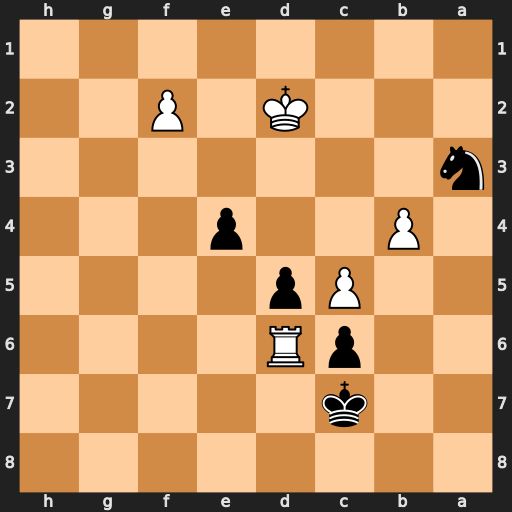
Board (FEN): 8/2k5/2pR4/2Pp4/1P2p3/n7/3K1P2/8
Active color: b
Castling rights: -
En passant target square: -
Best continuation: Nc4+ Kc3 Nxd6